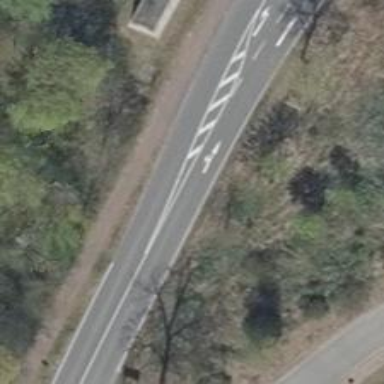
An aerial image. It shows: Secondary road with asphalt surface.